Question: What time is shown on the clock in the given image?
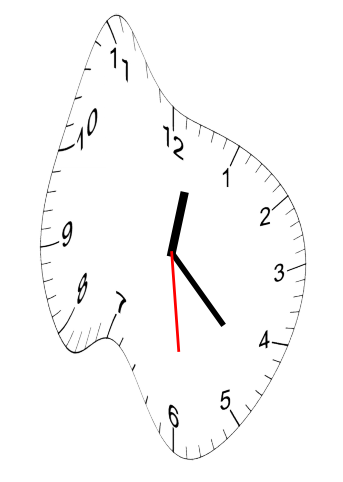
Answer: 12:22:29